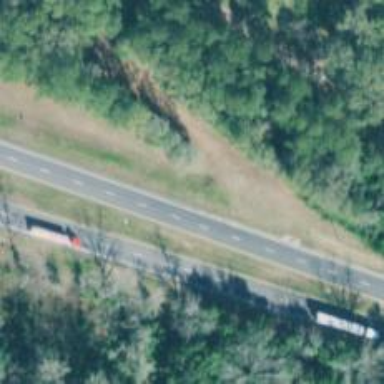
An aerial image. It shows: Asphalt trunk highway classified as expressway.